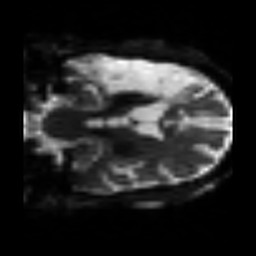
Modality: sbref
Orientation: coronal
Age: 56
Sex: male
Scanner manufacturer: siemens
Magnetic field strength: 3 T
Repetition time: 3.2 s
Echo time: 0.081 s